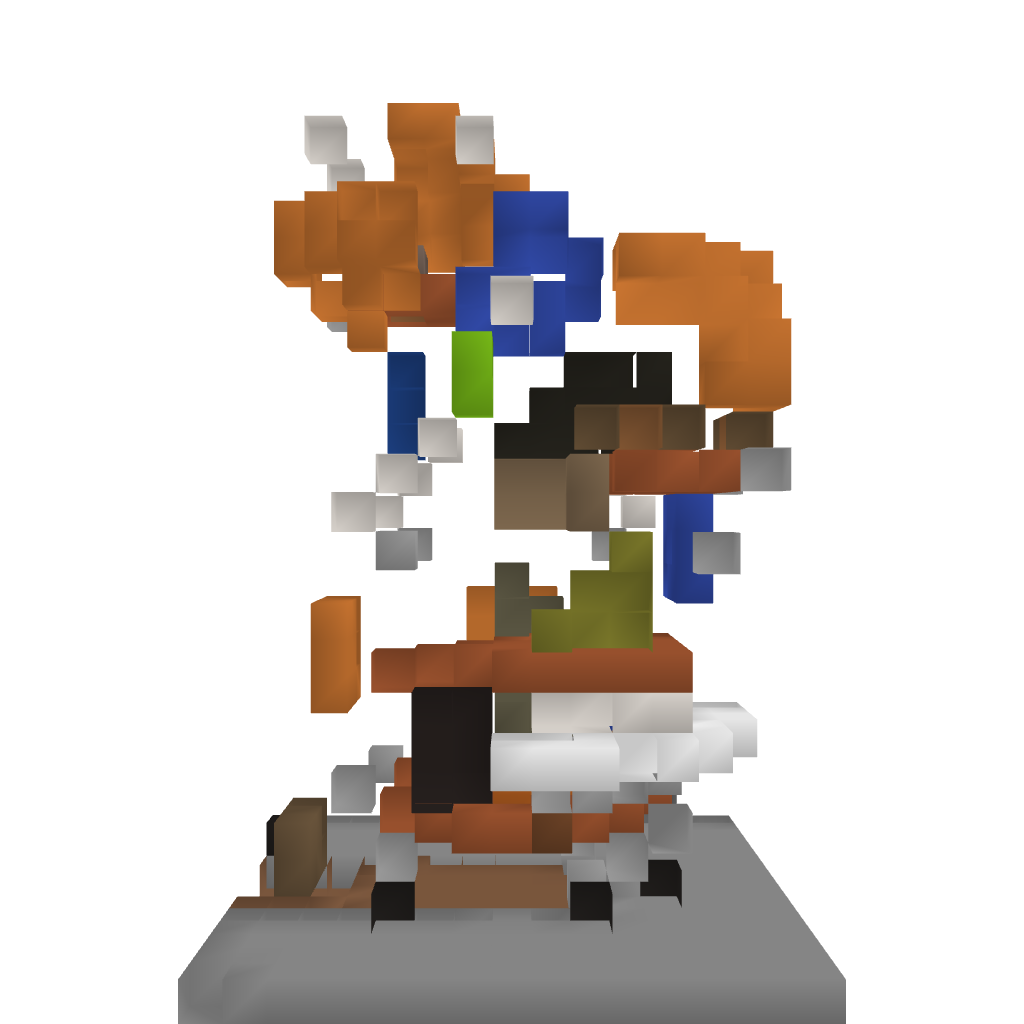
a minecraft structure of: Spheres